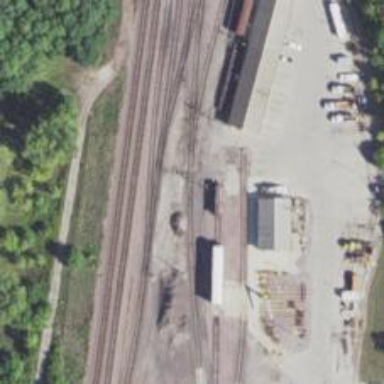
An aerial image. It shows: Abandoned railway yard is depicted.